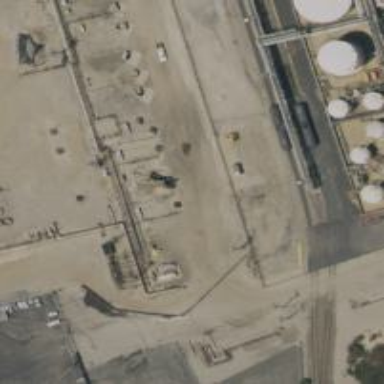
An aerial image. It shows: Petroleum well that is man-made.